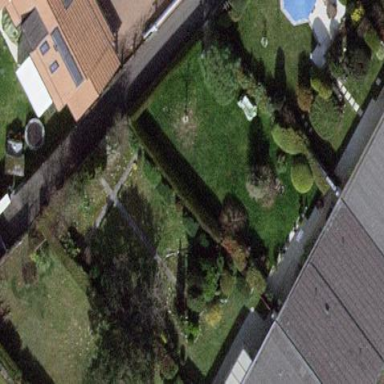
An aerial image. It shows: Garden enclosed by fence.